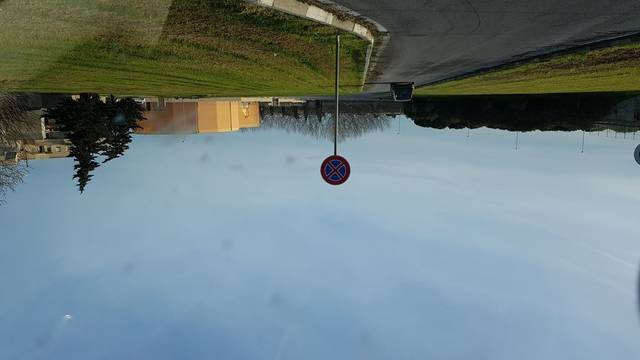
Region: Italy
Coordinates: 40.626, 17.955